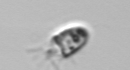
Label: Balanion